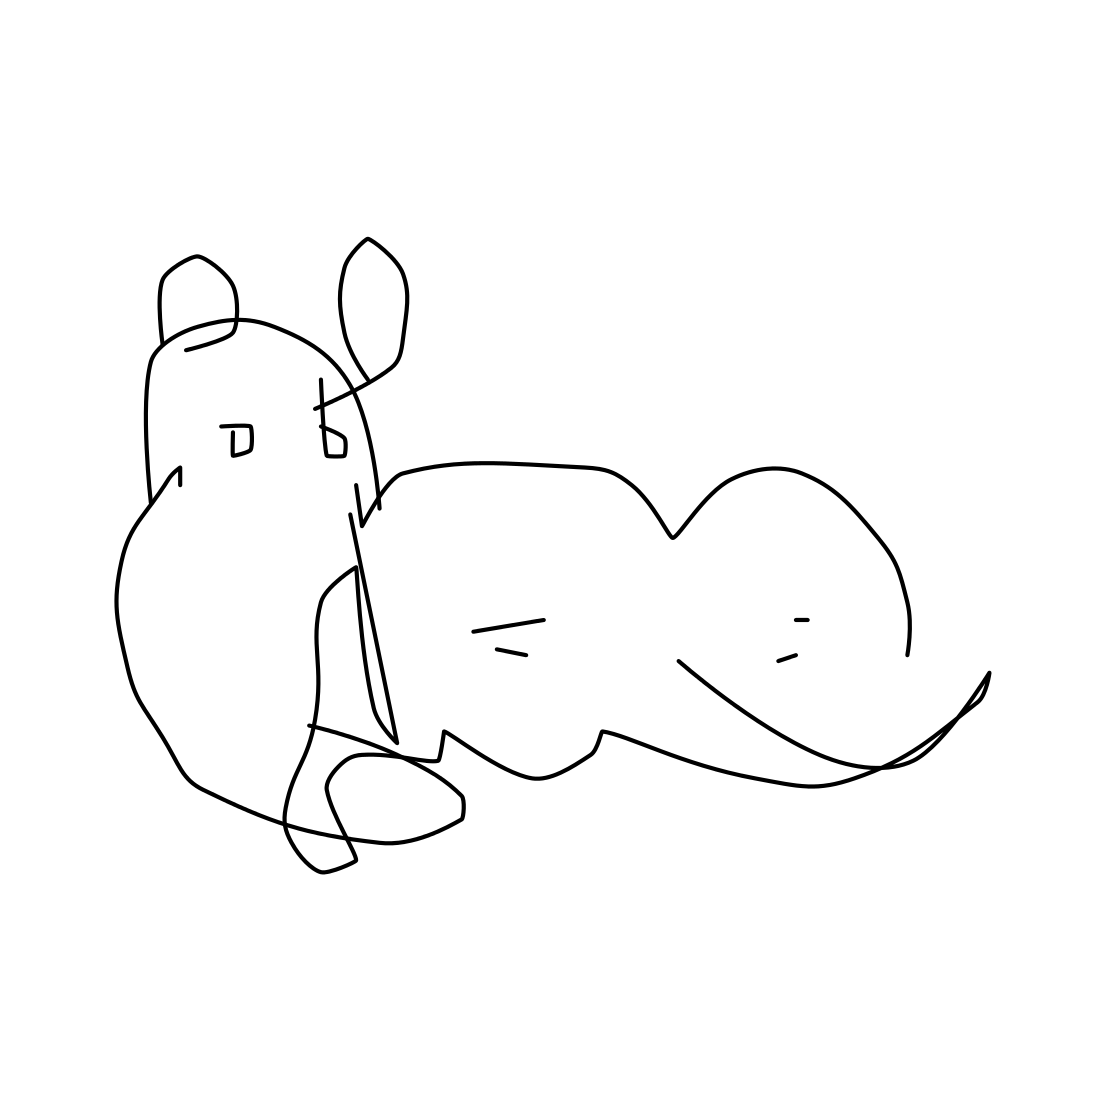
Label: rabbit